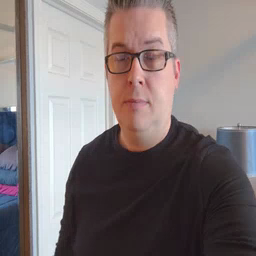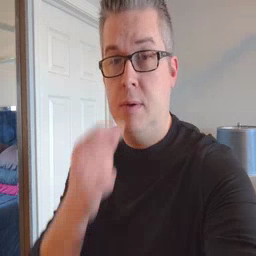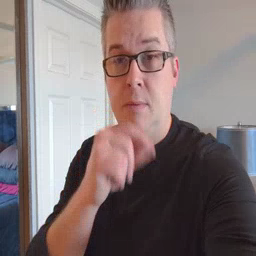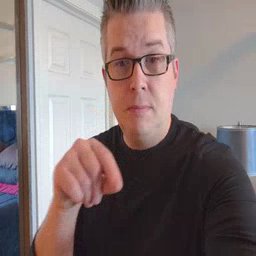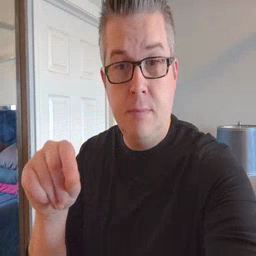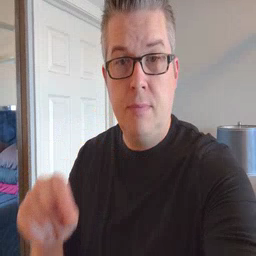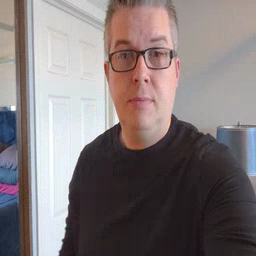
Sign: pencil